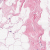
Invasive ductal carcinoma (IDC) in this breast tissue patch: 0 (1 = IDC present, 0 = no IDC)